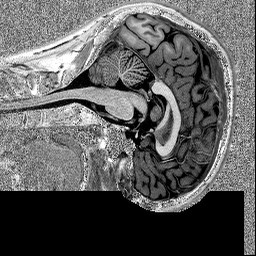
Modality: MP2RAGE
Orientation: sagittal
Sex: male